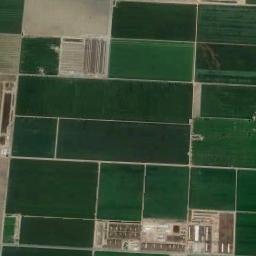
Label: rectangular_farmland